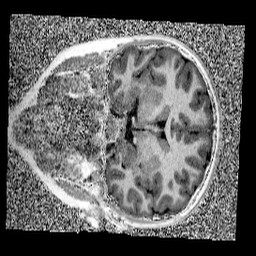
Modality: UNIT1
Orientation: coronal
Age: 10
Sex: female
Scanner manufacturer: siemens
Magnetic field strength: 3 T
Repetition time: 4 s
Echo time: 0.00299 s